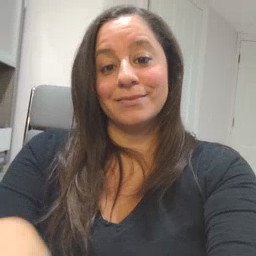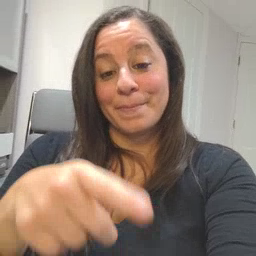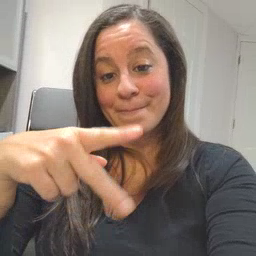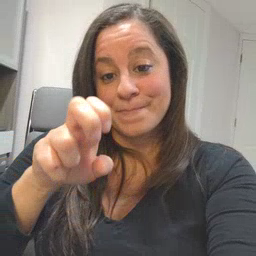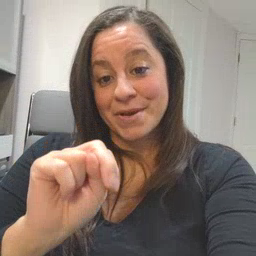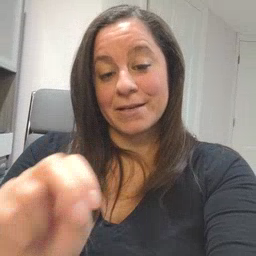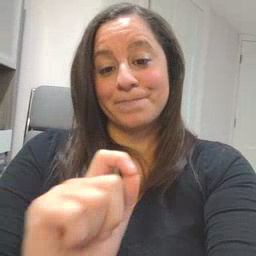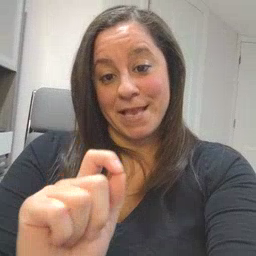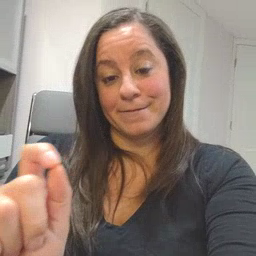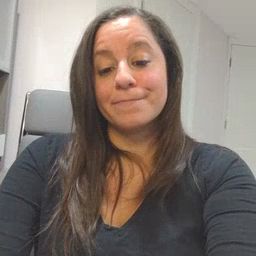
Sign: pen